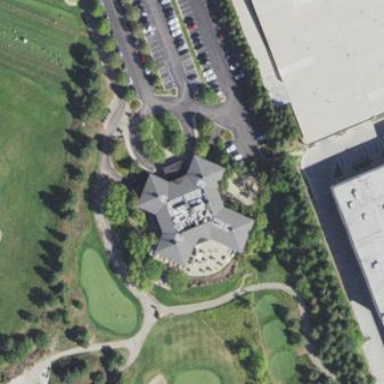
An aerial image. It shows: Clubhouse building for golf.